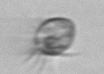
Label: Ciliophora